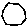
Label: hexagon